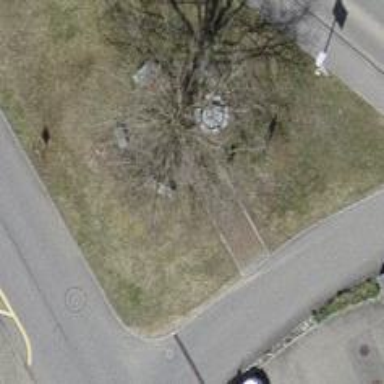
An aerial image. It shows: Bench for seating.